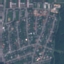
Land use / land cover: Residential